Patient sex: M
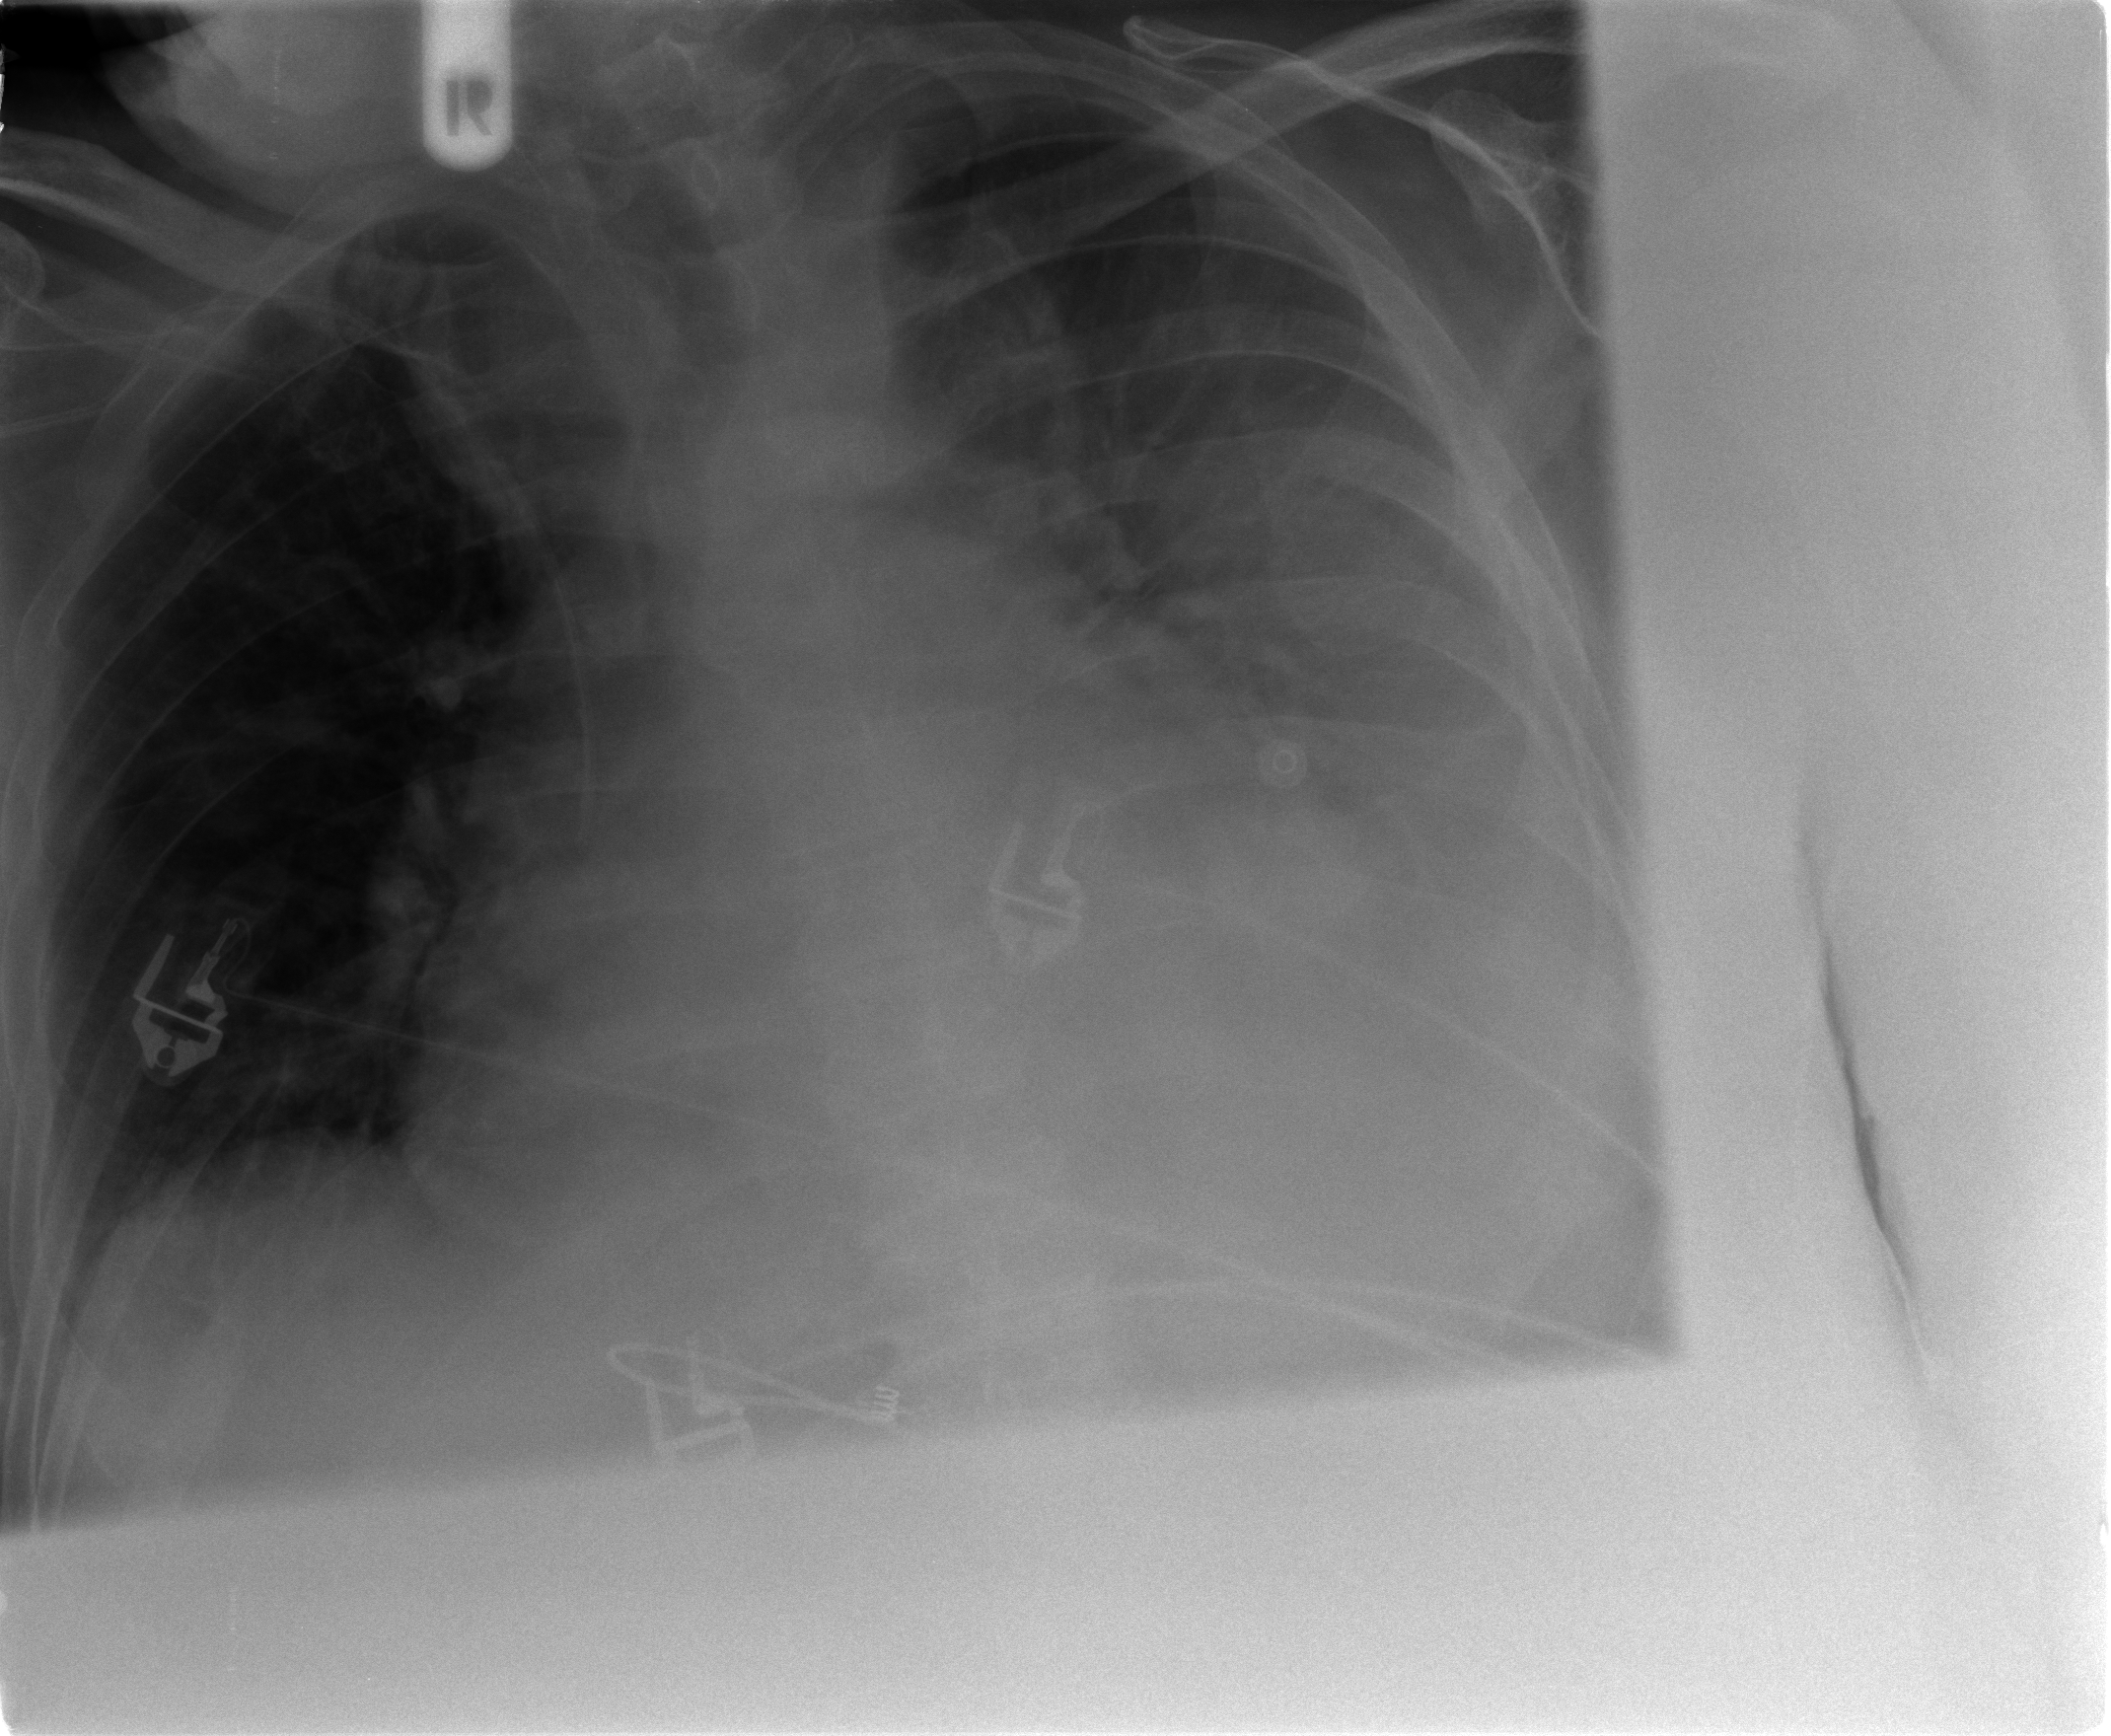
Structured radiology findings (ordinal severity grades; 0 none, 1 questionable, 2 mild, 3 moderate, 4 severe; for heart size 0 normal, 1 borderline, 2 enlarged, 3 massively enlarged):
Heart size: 2
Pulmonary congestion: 2
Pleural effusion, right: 0
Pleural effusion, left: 3
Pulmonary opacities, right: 0
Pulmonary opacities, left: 0
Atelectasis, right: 2
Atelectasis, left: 3